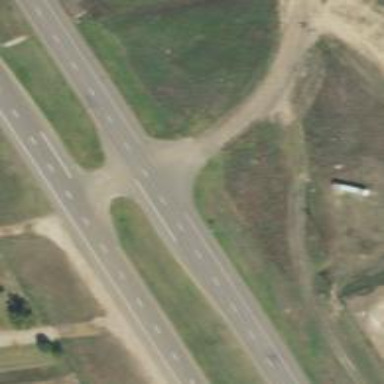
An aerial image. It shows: Primary link road with asphalt surface.